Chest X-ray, AP view. Patient: 54 years old, sex F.
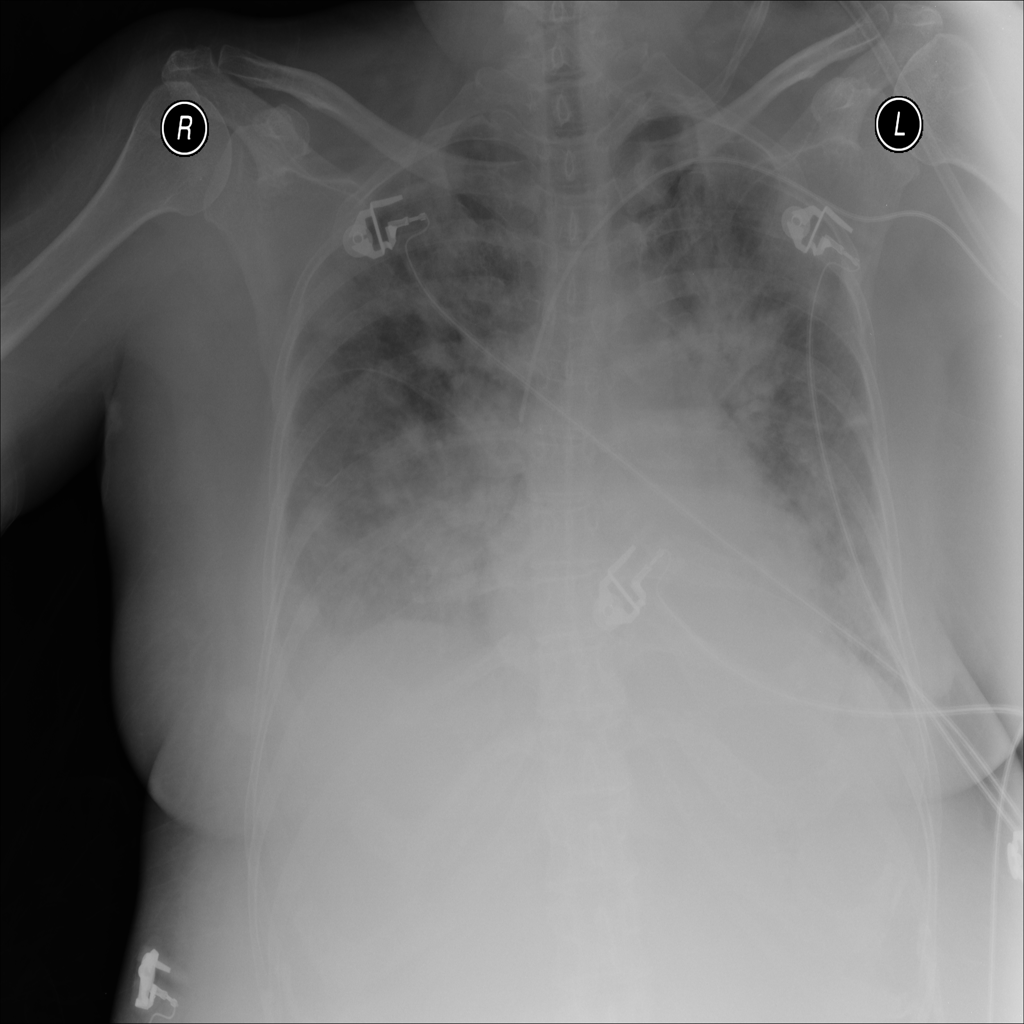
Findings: Infiltration